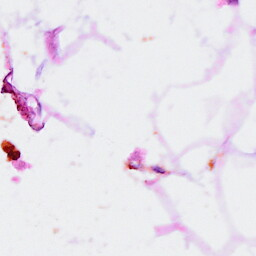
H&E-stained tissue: Breast